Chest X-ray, AP view. Patient: 52 years old, sex F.
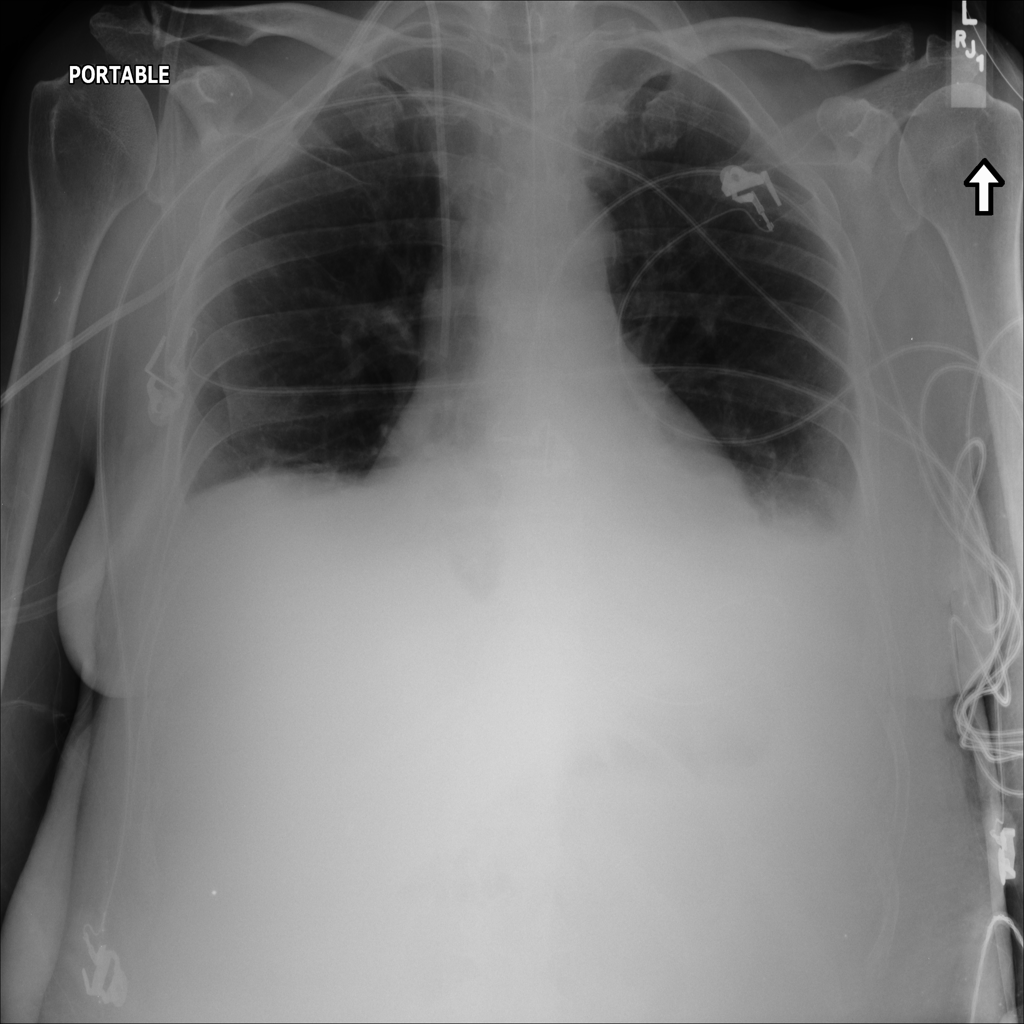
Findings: Atelectasis, Effusion